Question: Calculate the area of the circumscribed rectangle of each polygon according to its color, and then find the sum of the areas of these circumscribed rectangle. The final result only retains the sum of the areas and retains the integer.
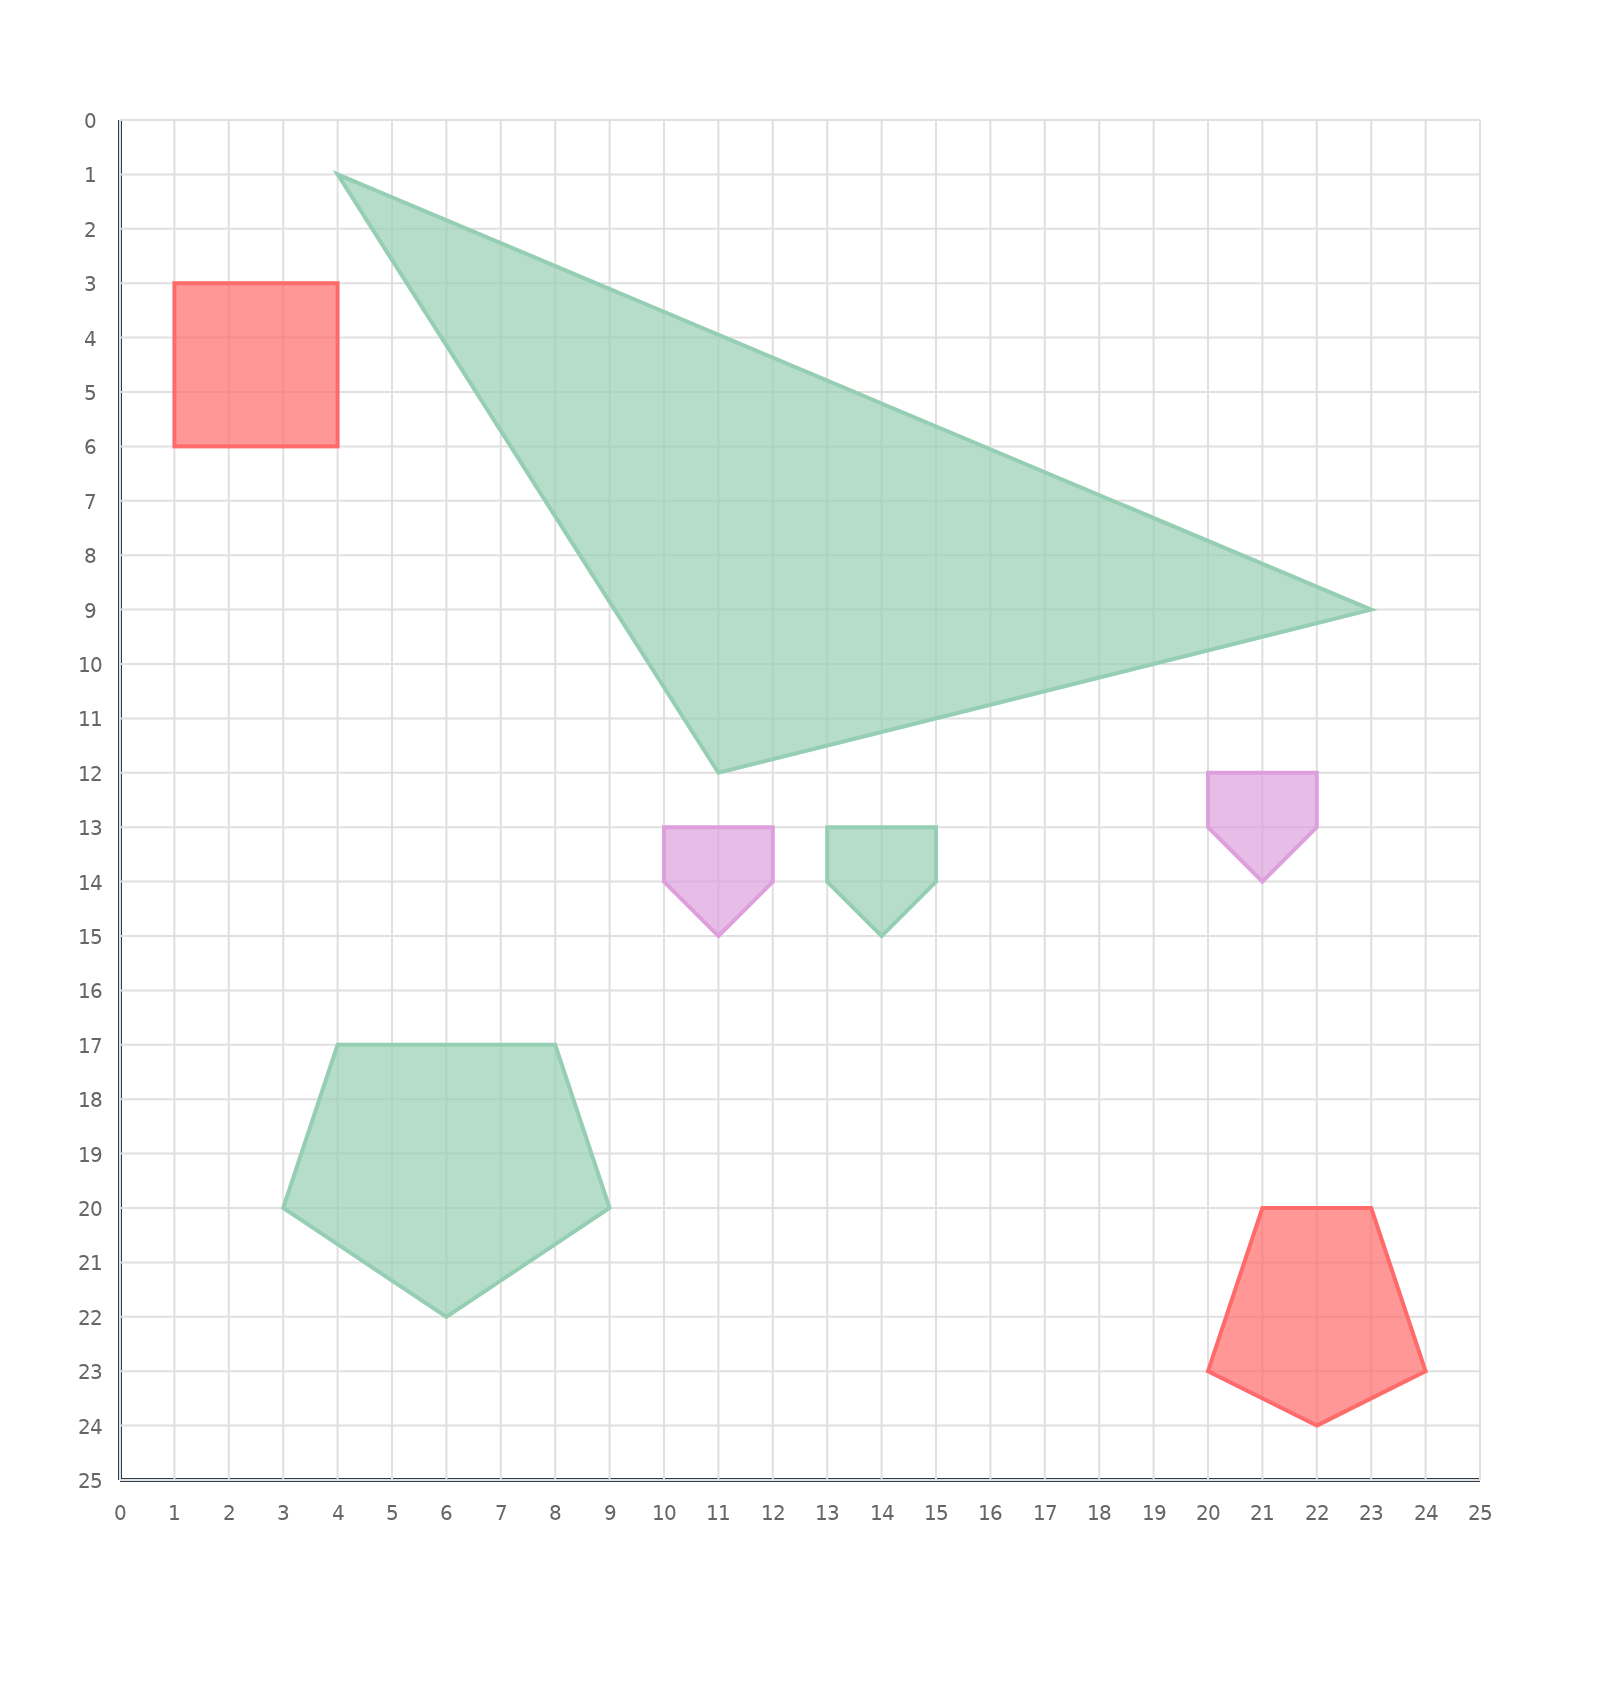
Answer: 939